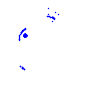
Particle: electron